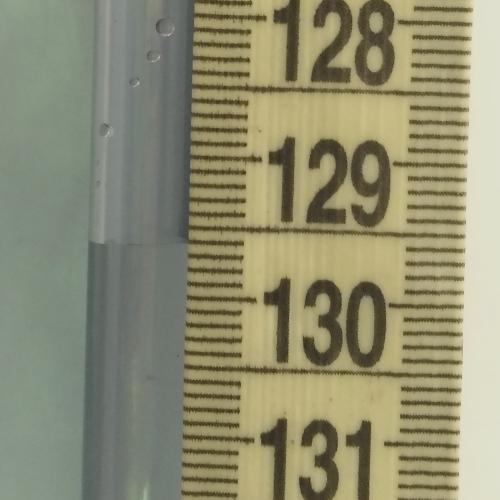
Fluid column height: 129.6 cm